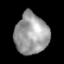
Tissue: lung
Cell type: Epithelial cells
Senescence score: 0.198
Nuclear area (px): 1336
Mean DAPI intensity: 155.948